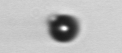
Label: bead